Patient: sex F, age 69
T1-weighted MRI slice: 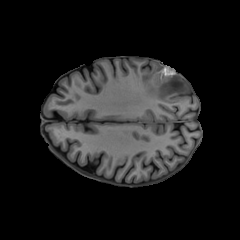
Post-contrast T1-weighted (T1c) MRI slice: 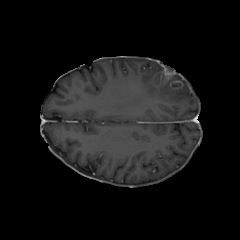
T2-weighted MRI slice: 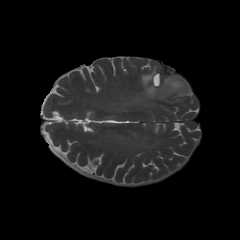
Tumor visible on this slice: yes
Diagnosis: Glioblastoma, IDH-wildtype
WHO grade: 4